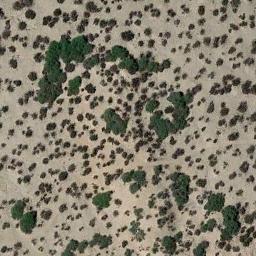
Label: chaparral